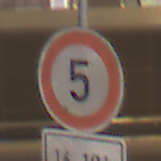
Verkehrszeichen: Geschwindigkeit5
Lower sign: ZeitangabenOhneBeschraenkungAufWochentage1
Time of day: NotSpecified
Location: Indoor (Urban)
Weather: NotSpecified
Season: NotSpecified
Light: Artificial